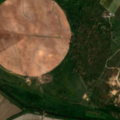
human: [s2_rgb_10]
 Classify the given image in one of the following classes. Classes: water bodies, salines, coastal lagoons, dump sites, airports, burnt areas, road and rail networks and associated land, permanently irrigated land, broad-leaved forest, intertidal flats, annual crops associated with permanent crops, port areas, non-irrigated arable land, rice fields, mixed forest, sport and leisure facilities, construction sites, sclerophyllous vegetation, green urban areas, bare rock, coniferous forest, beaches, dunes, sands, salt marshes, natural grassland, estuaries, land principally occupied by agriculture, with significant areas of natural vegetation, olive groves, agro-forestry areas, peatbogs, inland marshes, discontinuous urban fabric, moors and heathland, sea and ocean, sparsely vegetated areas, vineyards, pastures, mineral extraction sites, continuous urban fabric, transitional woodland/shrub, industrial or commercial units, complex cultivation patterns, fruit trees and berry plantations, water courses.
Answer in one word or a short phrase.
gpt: mineral extraction sites, non-irrigated arable land, permanently irrigated land, rice fields, agro-forestry areas, transitional woodland/shrub